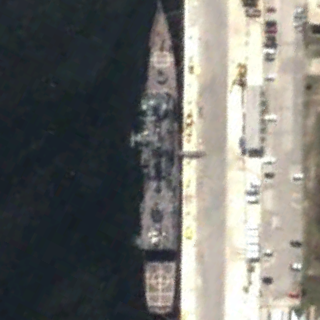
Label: cruiser